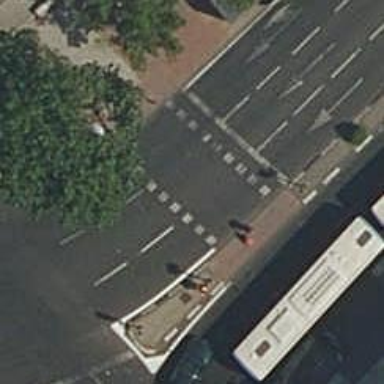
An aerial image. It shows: Road with traffic signals and zebra crossing with traffic signals.